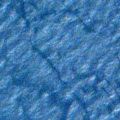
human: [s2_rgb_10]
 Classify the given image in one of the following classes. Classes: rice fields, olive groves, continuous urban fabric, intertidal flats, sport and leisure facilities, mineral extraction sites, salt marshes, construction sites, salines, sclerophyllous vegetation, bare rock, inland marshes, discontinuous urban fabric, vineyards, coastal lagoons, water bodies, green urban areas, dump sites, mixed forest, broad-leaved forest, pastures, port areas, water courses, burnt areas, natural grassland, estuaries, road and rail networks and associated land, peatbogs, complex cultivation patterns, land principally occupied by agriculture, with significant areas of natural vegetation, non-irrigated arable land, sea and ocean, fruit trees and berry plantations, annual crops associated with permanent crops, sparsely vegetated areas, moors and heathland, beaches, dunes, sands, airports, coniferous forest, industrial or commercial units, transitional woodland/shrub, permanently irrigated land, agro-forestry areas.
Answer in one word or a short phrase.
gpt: sea and ocean